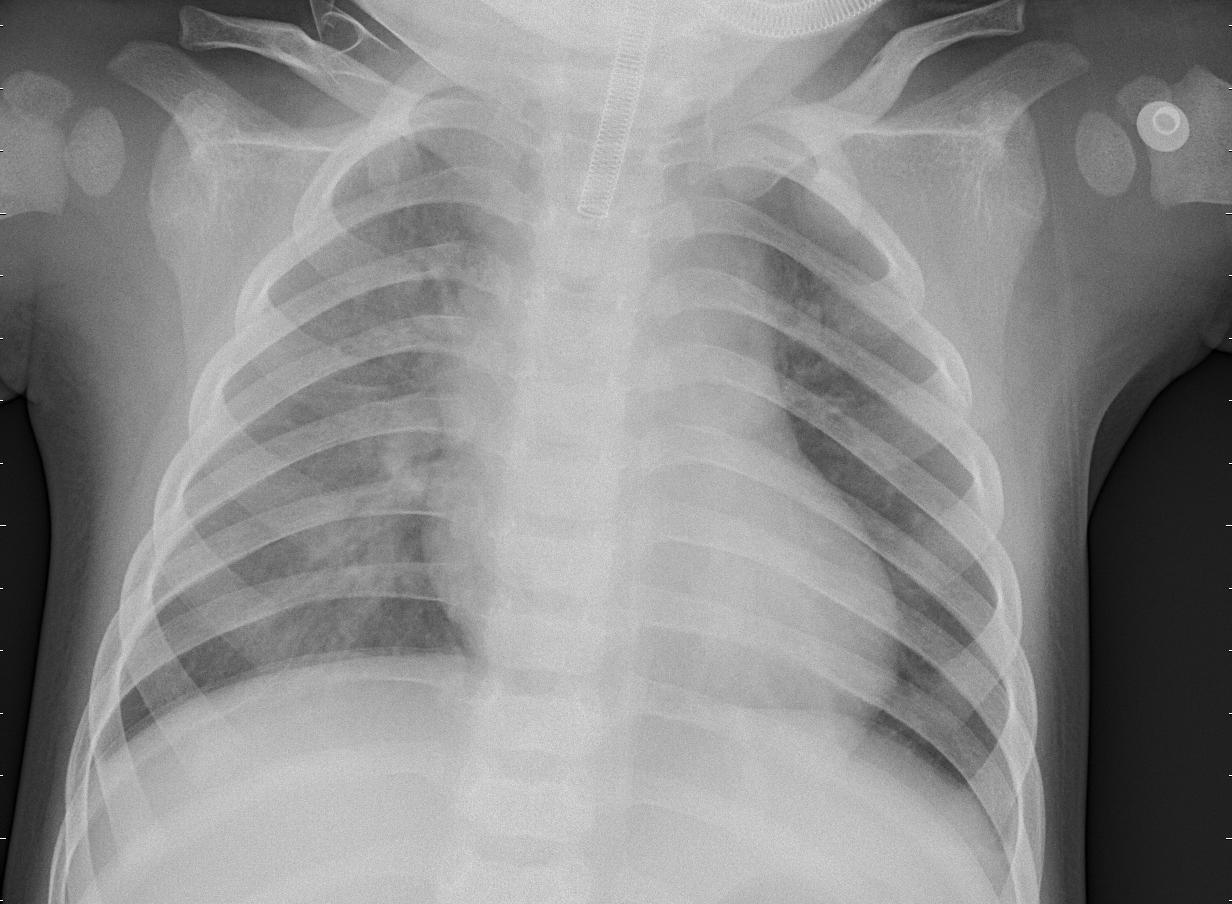
Diagnosis: PNEUMONIA